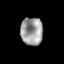
Tissue: prostate
Cell type: T cells
Senescence score: 0.3069
Nuclear area (px): 603
Mean DAPI intensity: 156.725